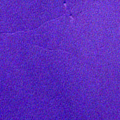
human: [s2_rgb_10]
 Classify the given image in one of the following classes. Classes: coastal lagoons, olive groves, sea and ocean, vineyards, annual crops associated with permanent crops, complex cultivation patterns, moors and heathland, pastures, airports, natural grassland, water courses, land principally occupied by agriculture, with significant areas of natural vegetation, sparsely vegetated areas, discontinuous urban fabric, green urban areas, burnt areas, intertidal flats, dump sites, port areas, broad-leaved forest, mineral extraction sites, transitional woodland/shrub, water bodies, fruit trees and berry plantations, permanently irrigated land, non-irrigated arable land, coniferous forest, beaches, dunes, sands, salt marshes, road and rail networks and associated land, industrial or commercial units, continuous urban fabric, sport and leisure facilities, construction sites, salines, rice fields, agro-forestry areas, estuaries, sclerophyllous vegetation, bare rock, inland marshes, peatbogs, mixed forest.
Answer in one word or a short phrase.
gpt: water bodies